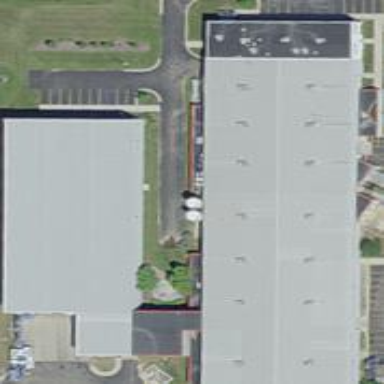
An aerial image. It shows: Industrial building.